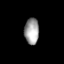
Tissue: lung
Cell type: Endothelial cells
Senescence score: 0.5947
Nuclear area (px): 368
Mean DAPI intensity: 160.894